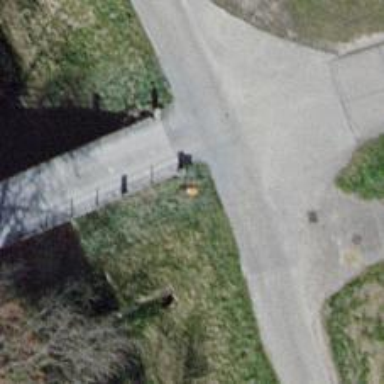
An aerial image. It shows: Pole with roof-covered pipeline marker.